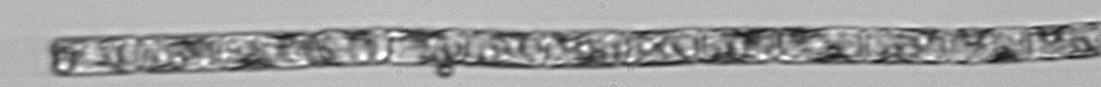
Label: Guinardia_delicatula